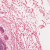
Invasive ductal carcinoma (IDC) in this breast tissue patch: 0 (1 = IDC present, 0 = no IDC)